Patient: sex F, age 60
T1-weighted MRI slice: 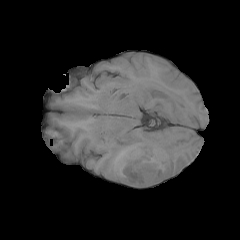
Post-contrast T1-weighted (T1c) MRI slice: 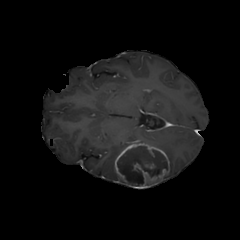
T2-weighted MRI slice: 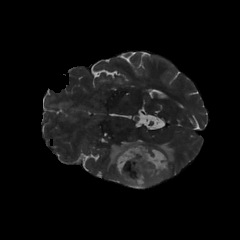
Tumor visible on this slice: yes
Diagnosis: Glioblastoma, IDH-wildtype
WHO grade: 4